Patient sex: M
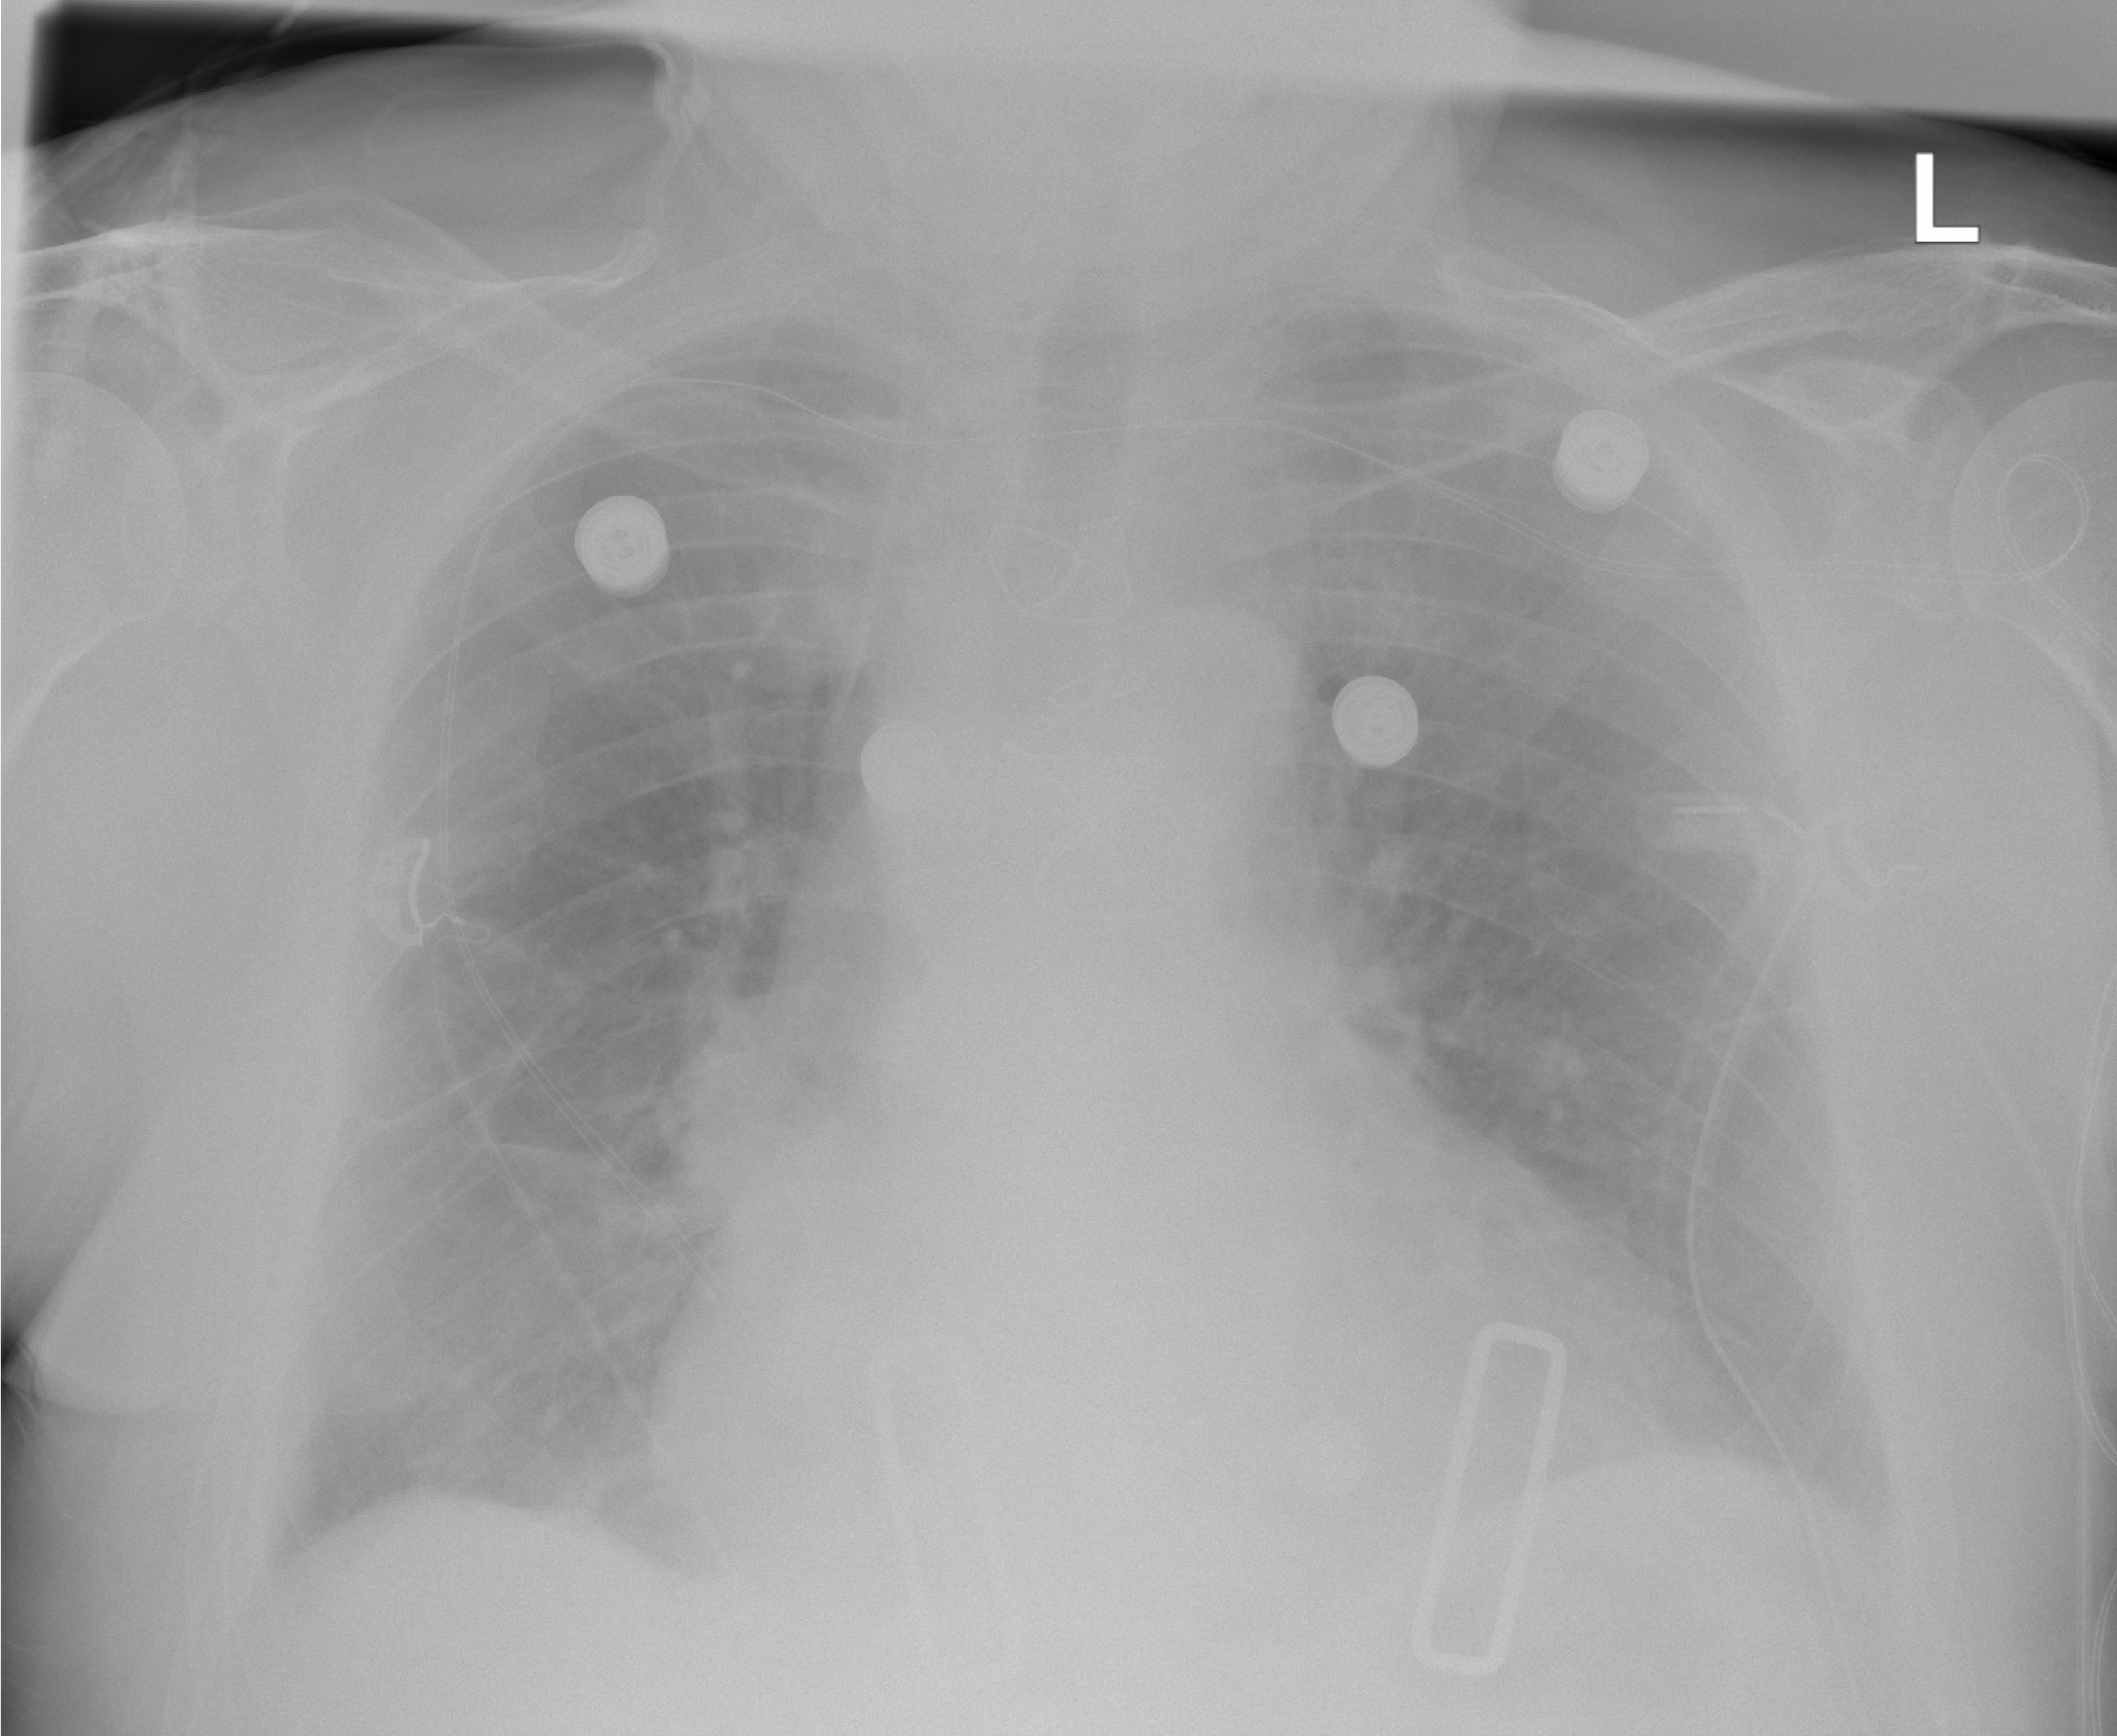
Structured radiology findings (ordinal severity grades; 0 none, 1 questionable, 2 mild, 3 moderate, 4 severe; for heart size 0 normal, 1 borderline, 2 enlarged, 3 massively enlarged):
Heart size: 2
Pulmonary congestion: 0
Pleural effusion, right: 0
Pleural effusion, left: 0
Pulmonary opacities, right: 0
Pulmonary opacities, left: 0
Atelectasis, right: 2
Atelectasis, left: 2